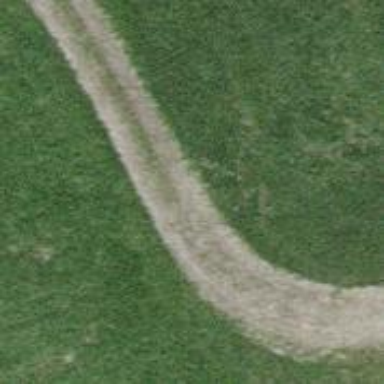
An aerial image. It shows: Unpaved track road.